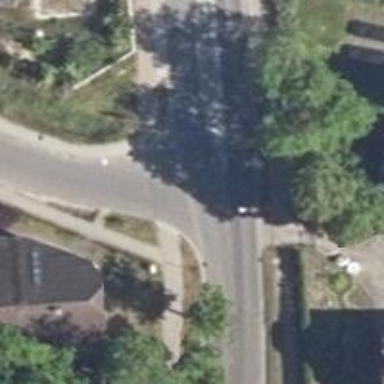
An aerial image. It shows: Sidewalk along the footway.